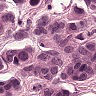
Metastatic tissue present: yes